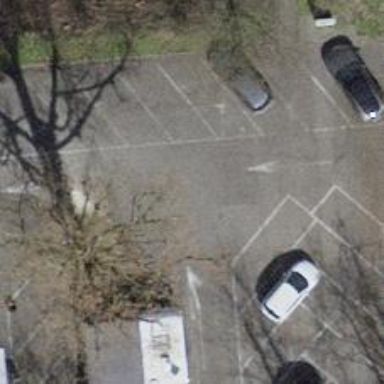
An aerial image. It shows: Paved parking aisle in service road.